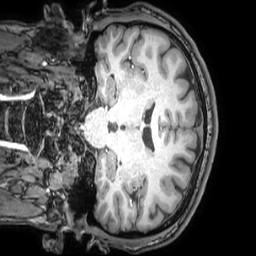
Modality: T1w
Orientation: coronal
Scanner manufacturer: philips
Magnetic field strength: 3 T
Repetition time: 0.008 s
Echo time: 0.0035 s